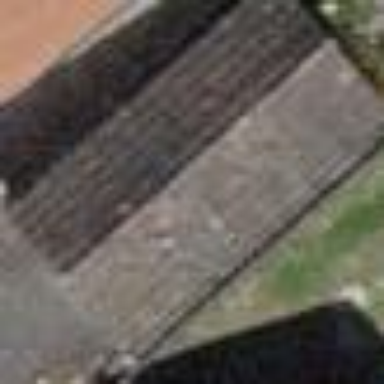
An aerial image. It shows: Garage.